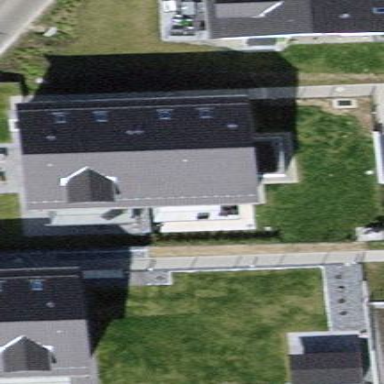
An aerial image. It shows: Semi-detached house with gabled roof.